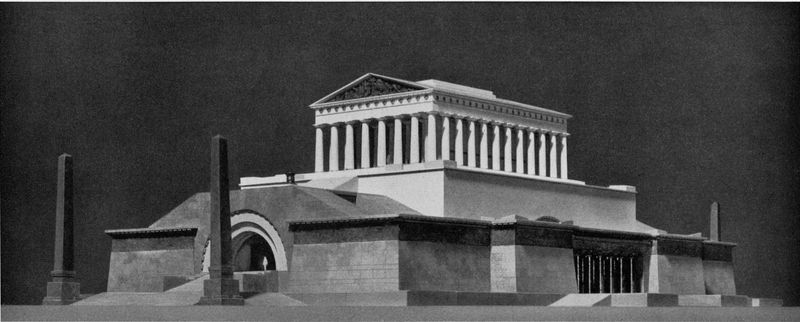
Titel: Entwurf zu einem Tempel als Denkmal für Friedrich II.
Künstler: Friedrich Gilly
Institution: Berlin, Staatliche Museen - Preußischer Kulturbesitz
Schlagwörter: schatten, weiß, grau, licht, marmor, schwarz, säule, säulen, zeichnung, dach, gebäude, architektur, sockel, stein, klassizismus, relief, modell, bogen, giebel, mauer, treppe, treppen, stufe, stufen, hoch, tor, halle, eingang, umgang, antike, palast, torbogen, groß, schwarzweiß, architrav, rom, resalit, götter, griechisch, obelisk, griechenland, eingan, tempel, dorisch, klassik, fackel, athen, aufsatz, akropolis, parthenon, rekonstruktion, säulenhalle, tempelanlage, aufbau, tympanon, triglyphen, obelisken, unterbau, stätte, timpanon, obilisk, siegessäulen